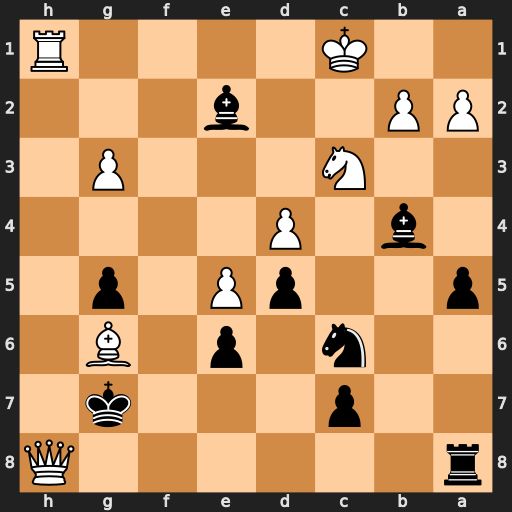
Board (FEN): r6Q/2p3k1/2n1p1B1/p2pP1p1/1b1P4/2N3P1/PP2b3/2K4R
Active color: b
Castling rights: -
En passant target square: -
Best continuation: Rxh8 Rxh8 Bxc3 bxc3 Kxh8